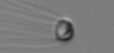
Label: Chaetoceros